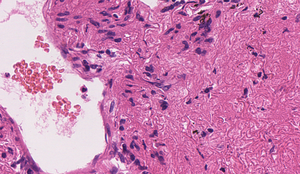
Tumor epithelial tissue: no
Tumor-associated stroma tissue: yes
Normal tissue: no